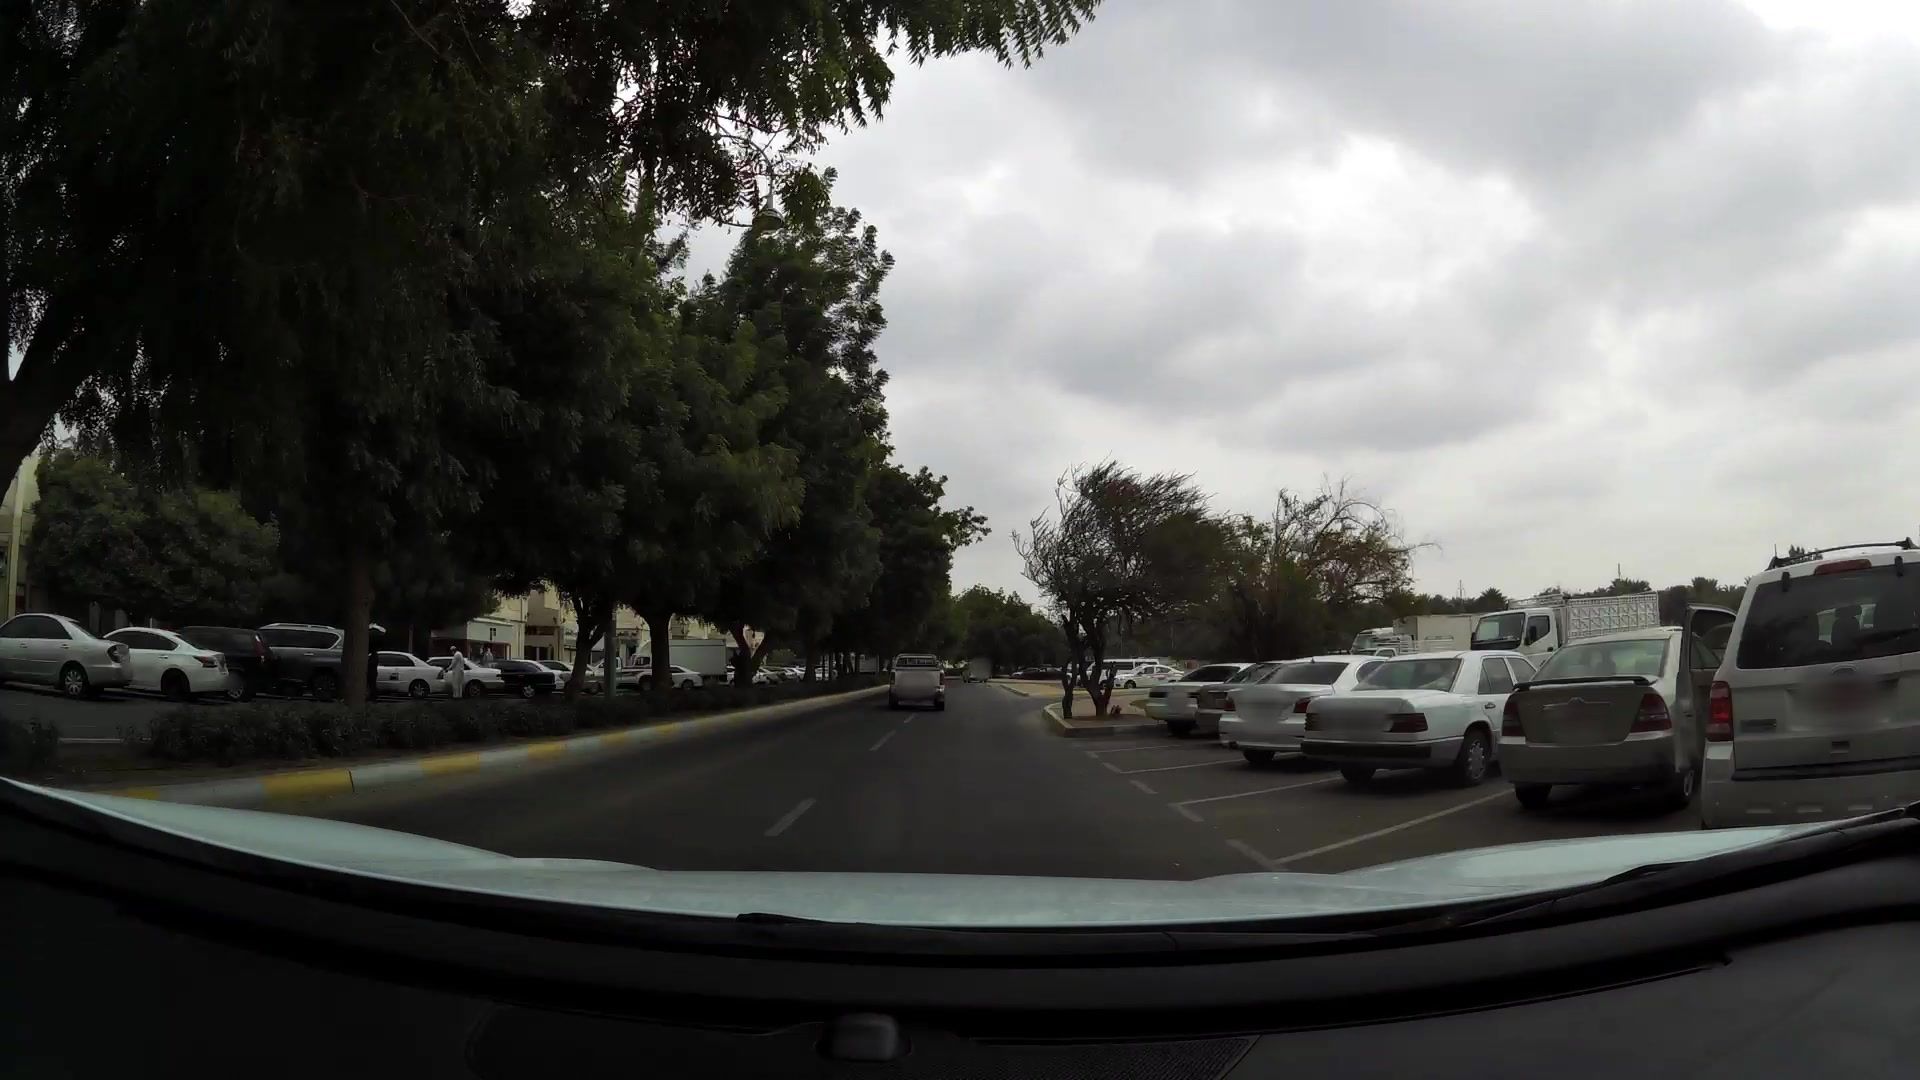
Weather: cloudy
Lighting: day
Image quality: slightly poor
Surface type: driving surface
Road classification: unclassified
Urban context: urban centre
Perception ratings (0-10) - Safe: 4.06, Lively: 9.18, Beautiful: 2.62, Boring: 2.48, Depressing: 7.11, Wealthy: 2.12